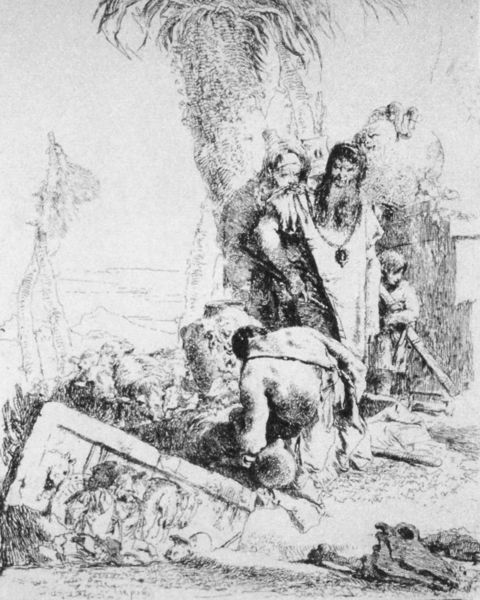
Titel: Zwei Weise und ein Hirte (Scherzi)
Künstler: Giambattista Tiepolo
Schlagwörter: baum, mann, schatten, umhang, weiß, landschaft, menschen, frau, grau, holz, licht, männer, schwarz, skizze, zeichnung, leute, alt, bart, flasche, hemd, lang, stein, haare, sitzend, kind, kinder, pferd, vase, relief, süden, kette, wüste, herde, figuren, zerstörung, palme, ruine, druck, schwarzweiss, radierung, stich, entwurf, kopie, schwart, graben, schafe, schaafe, schatz, unordnung, king, indianer, wasserflasche, grabung, kniehen, armulet, vergraben, ausgrbaung